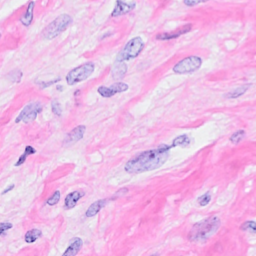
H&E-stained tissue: Breast